Question: I want to have a Button/ImageButton that looks like this (round button on the left)

What are my choices? Can I draw it using a shape? or is it better to use a png icon for that? ideas? What I want to do is to be able to display a new activity when the button is clicked/touched.
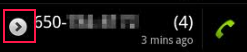
Answer: It is
'''
android.R.drawable.expander_ic_minimized
'''
look into built in android drawables:
<URL>